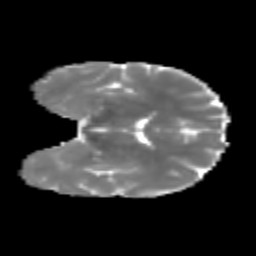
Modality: MD
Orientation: coronal
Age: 29
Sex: male
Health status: healthy